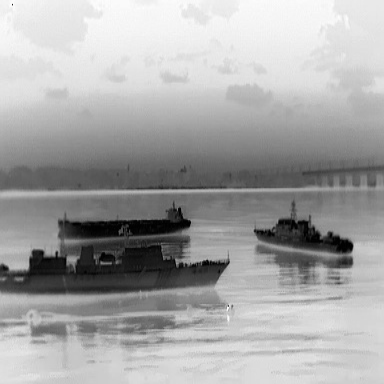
There is a liner in the infrared image.